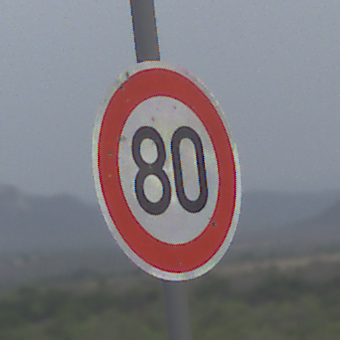
Verkehrszeichen: Geschwindigkeit80
Umgebung: Outdoor, Nature
Tageszeit: Midday
Wetter: PartlyCloudy
Licht: Natural
Jahreszeit: NotSpecified
Kontrast: LowContrast